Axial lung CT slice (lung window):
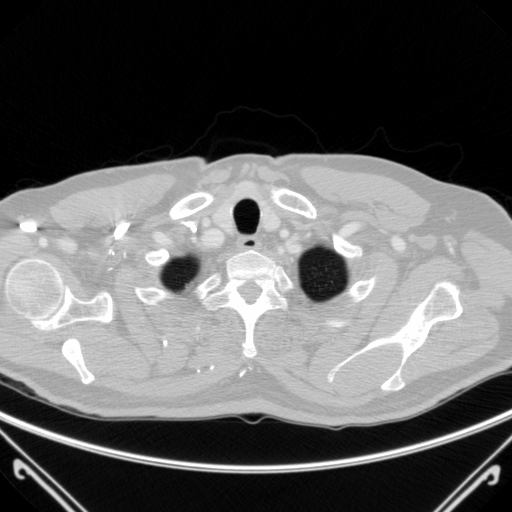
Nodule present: no